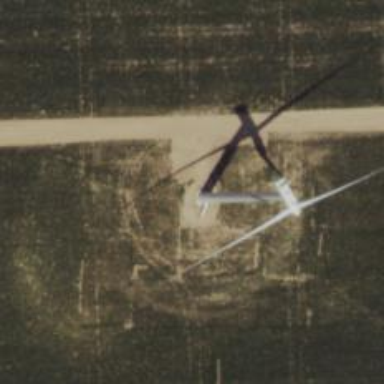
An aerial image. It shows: Wind generator with horizontal axis. The wind turbine is from Vestas.